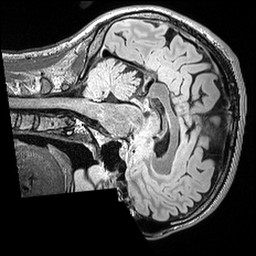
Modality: FLAIR
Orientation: sagittal
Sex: male